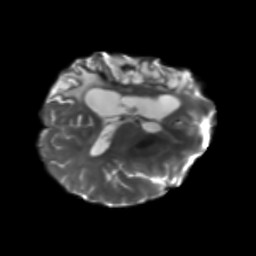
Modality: T2w
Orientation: axial
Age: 51
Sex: female
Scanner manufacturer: siemens
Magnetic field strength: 3 T
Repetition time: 5.25 s
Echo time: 0.08 s